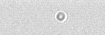
Label: camera_spot